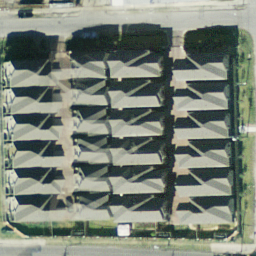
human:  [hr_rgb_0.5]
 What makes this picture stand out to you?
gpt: dense residential